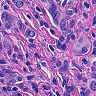
Metastatic tissue present: yes